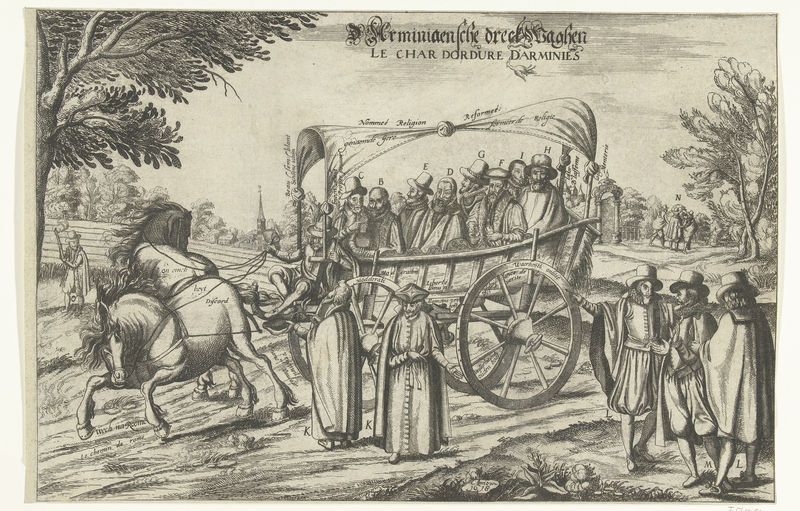
Titel: D'Arminiaensche dreckwaghen (titel op object)
Standort: Amsterdam
Institution: Rijksmuseum
Schlagwörter: baum, gruppe, bäume, landschaft, menschen, hut, hüte, männer, strasse, weg, zylinder, feld, kirche, pfad, wald, pferd, pferde, zügel, schrift, transport, kutsche, rad, wagen, karikatur, schwarzweiss, stich, illustration, text, buchstaben, priester, planwagen, legende, ausfahrt, lange gewänder, strase, pgerd, raf, durchgehende pferde